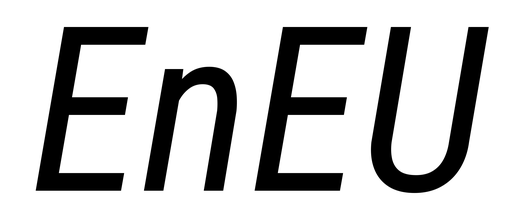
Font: Roboto-Italic_Condensed_Italic